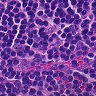
Metastatic tissue present: no